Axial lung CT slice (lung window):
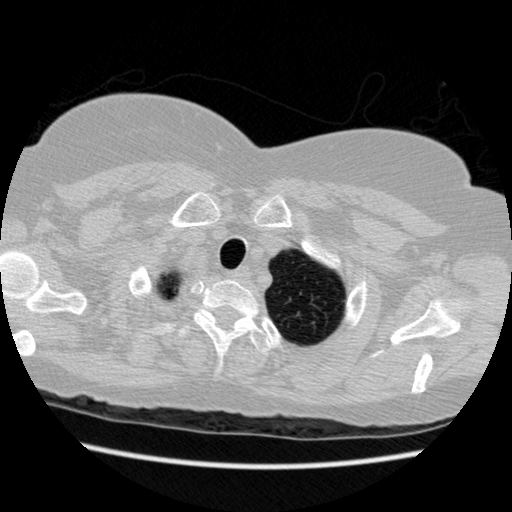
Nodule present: no